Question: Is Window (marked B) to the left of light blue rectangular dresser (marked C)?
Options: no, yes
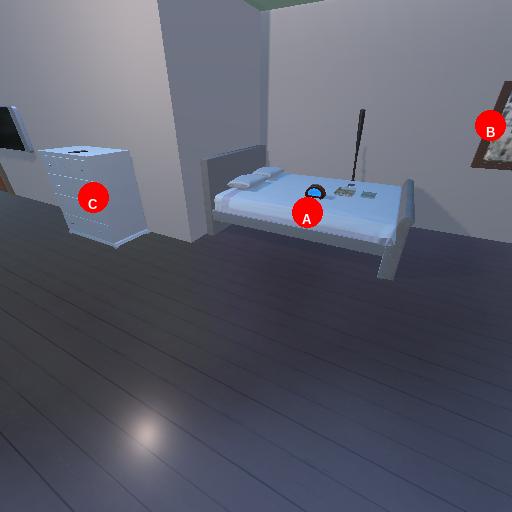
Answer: no